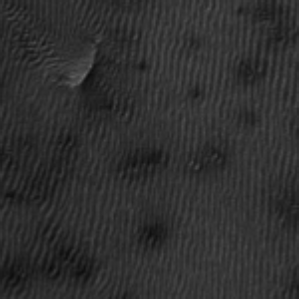
Label: frost